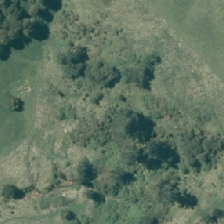
Land cover: indigenous_forest